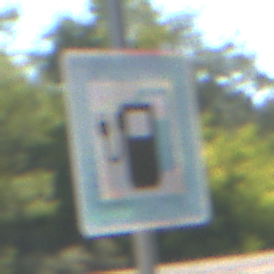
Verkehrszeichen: LadestationFuerElektrofahrzeuge
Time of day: Midday
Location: Outdoor (Nature)
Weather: Clear
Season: Summer
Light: Natural